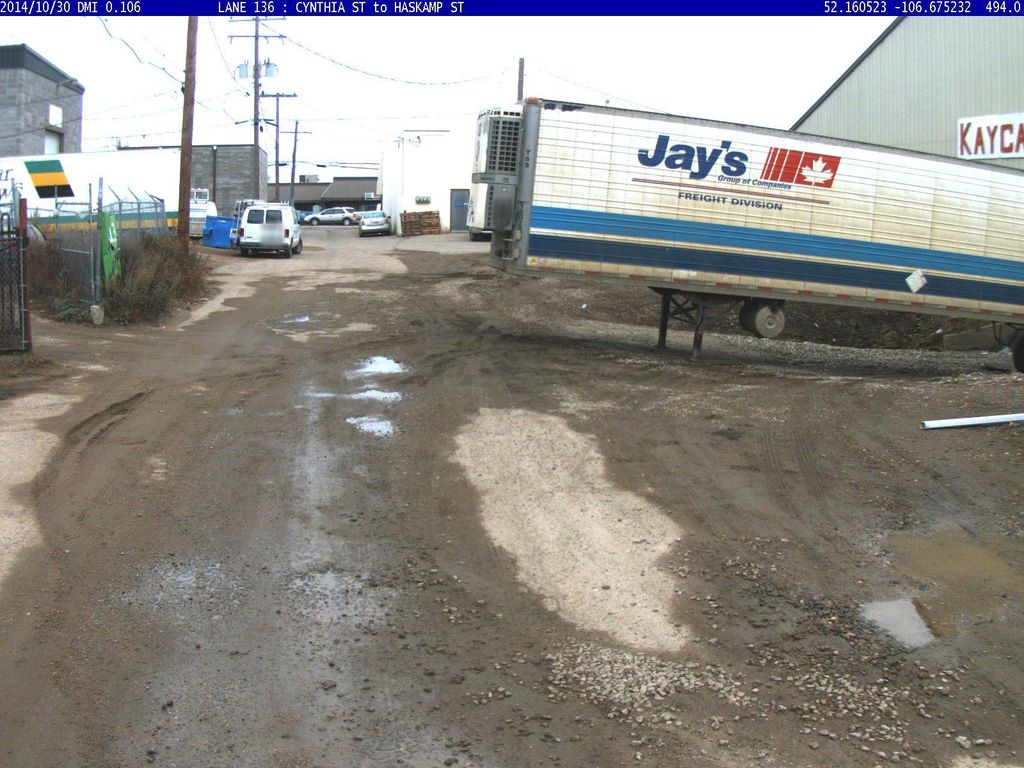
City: saskatoon